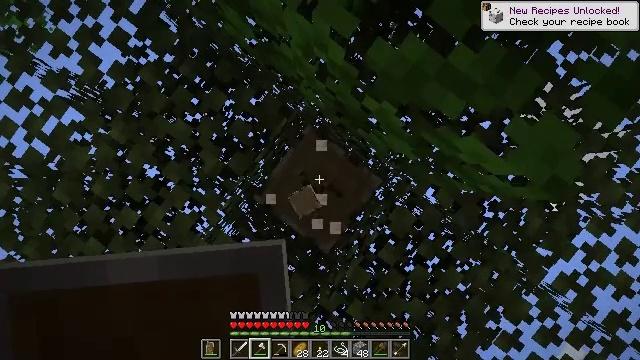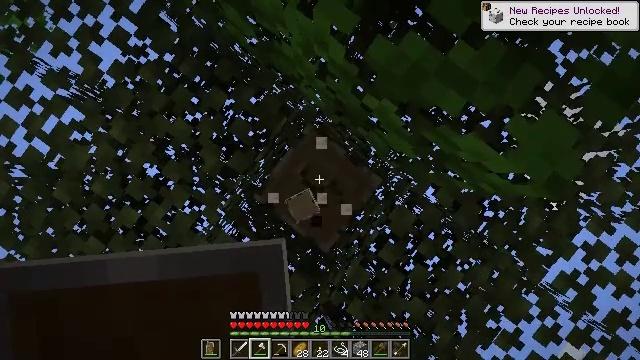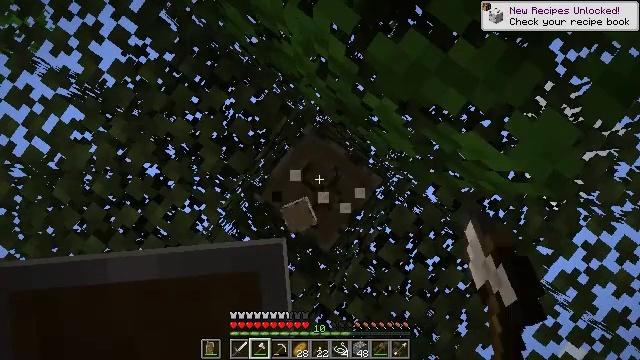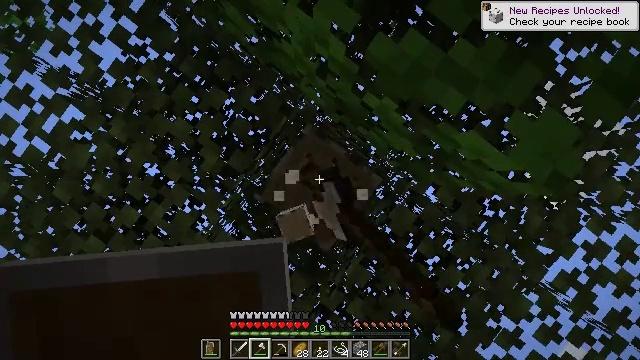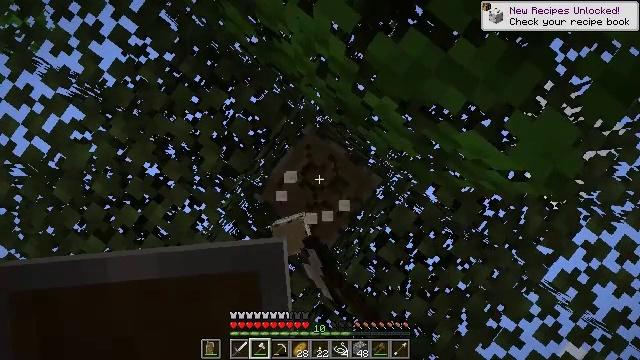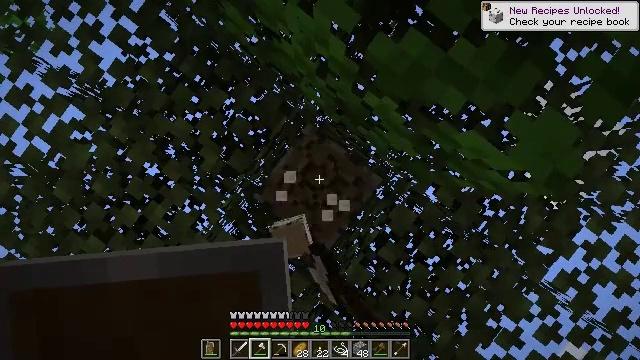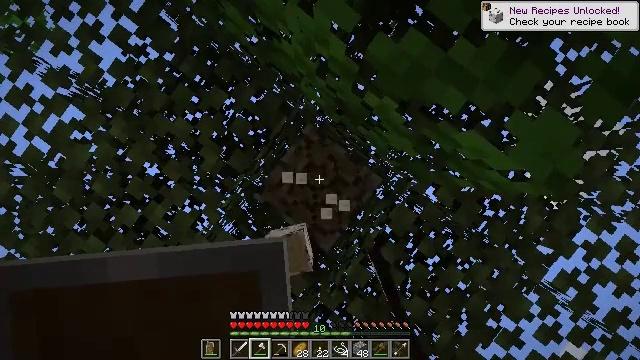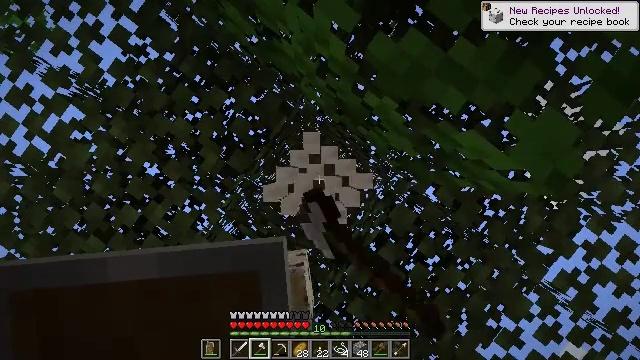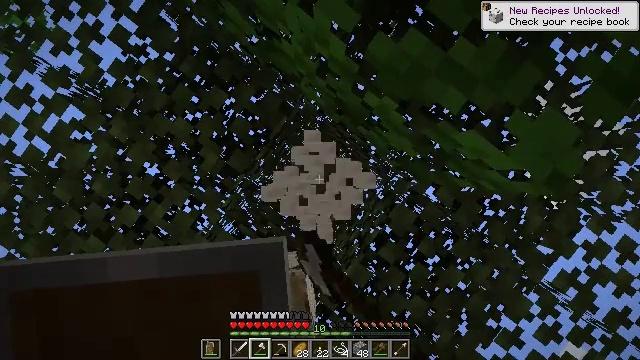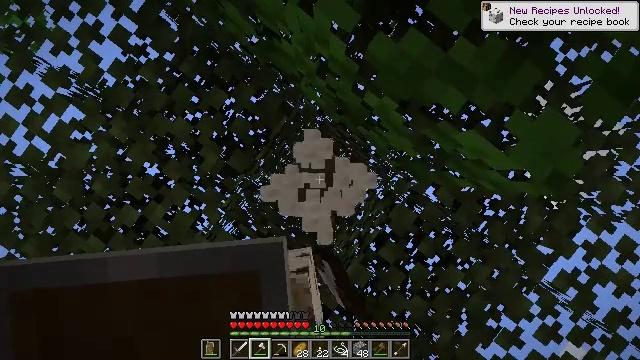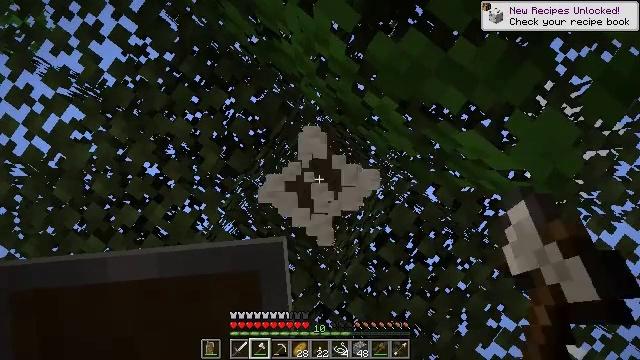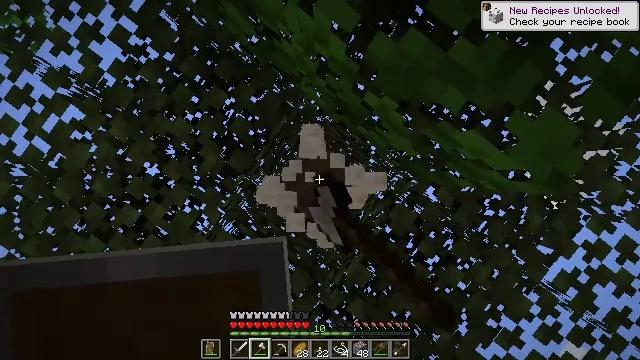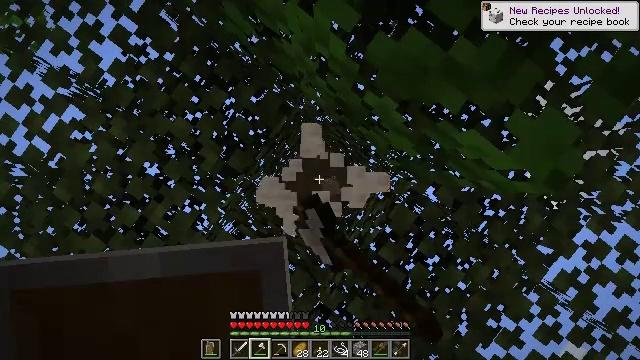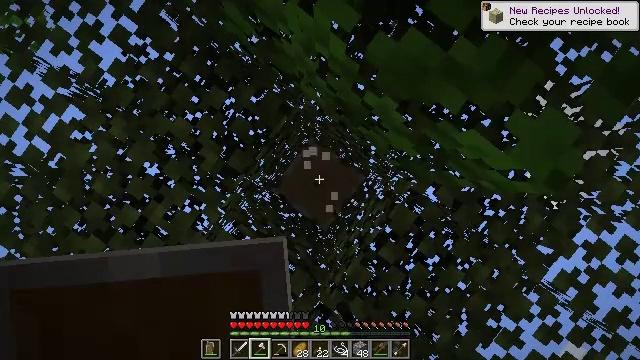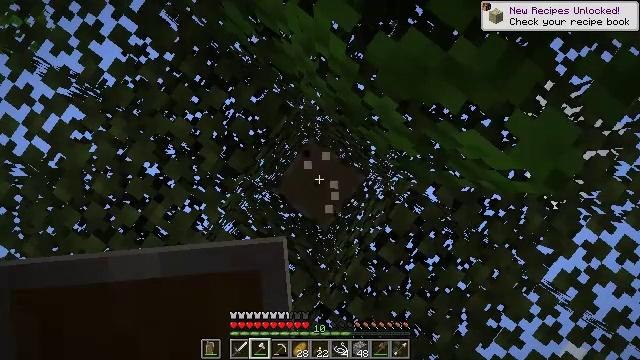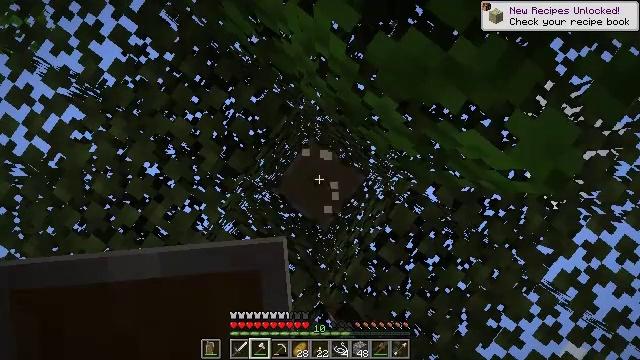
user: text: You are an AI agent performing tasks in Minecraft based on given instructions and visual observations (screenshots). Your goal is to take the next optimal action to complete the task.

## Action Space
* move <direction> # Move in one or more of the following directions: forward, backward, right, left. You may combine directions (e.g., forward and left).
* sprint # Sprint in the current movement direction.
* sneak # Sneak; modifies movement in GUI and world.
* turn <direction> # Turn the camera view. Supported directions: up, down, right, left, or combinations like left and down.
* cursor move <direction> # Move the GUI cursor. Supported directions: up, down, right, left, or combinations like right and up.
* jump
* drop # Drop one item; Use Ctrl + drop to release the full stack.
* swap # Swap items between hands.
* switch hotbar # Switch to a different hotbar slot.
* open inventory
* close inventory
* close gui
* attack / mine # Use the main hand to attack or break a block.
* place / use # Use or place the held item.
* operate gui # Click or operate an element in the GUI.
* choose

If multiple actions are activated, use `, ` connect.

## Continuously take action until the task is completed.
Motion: motion action
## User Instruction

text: Harvest birch logs from birch trees.
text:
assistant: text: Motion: sneak, attack / mine
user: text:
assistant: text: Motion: sneak, attack / mine
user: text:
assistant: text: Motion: sneak, attack / mine
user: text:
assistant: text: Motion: sneak, attack / mine
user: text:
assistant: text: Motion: sneak, attack / mine
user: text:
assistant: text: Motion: sneak, attack / mine
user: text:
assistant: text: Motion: sneak, attack / mine
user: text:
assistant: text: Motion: sneak, attack / mine
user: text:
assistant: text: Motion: sneak, attack / mine
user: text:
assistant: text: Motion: sneak, attack / mine
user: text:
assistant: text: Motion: sneak, attack / mine
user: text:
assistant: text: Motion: sneak, attack / mine
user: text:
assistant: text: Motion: sneak, attack / mine
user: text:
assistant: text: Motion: sneak, attack / mine
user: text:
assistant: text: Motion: sneak, attack / mine
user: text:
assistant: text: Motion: sneak, attack / mine
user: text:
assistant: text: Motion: sneak, attack / mine
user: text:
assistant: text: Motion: sneak, attack / mine
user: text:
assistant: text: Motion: sneak, attack / mine
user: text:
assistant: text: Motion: sneak, attack / mine
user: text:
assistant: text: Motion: sneak, attack / mine
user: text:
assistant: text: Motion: sneak, attack / mine
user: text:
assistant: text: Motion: sneak, attack / mine
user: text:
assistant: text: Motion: sneak, attack / mine
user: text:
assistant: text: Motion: sneak, attack / mine
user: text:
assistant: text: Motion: sneak, attack / mine
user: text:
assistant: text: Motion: sneak, attack / mine
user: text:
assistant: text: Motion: sneak, attack / mine
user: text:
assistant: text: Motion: sneak, attack / mine
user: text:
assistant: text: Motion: sneak, attack / mine